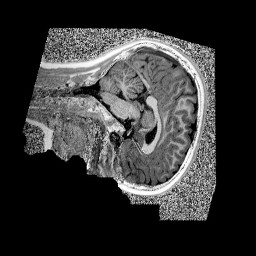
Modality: UNIT1
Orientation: sagittal
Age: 8
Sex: female
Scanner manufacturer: siemens
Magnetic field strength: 3 T
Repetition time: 4 s
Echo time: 0.00299 s